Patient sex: F
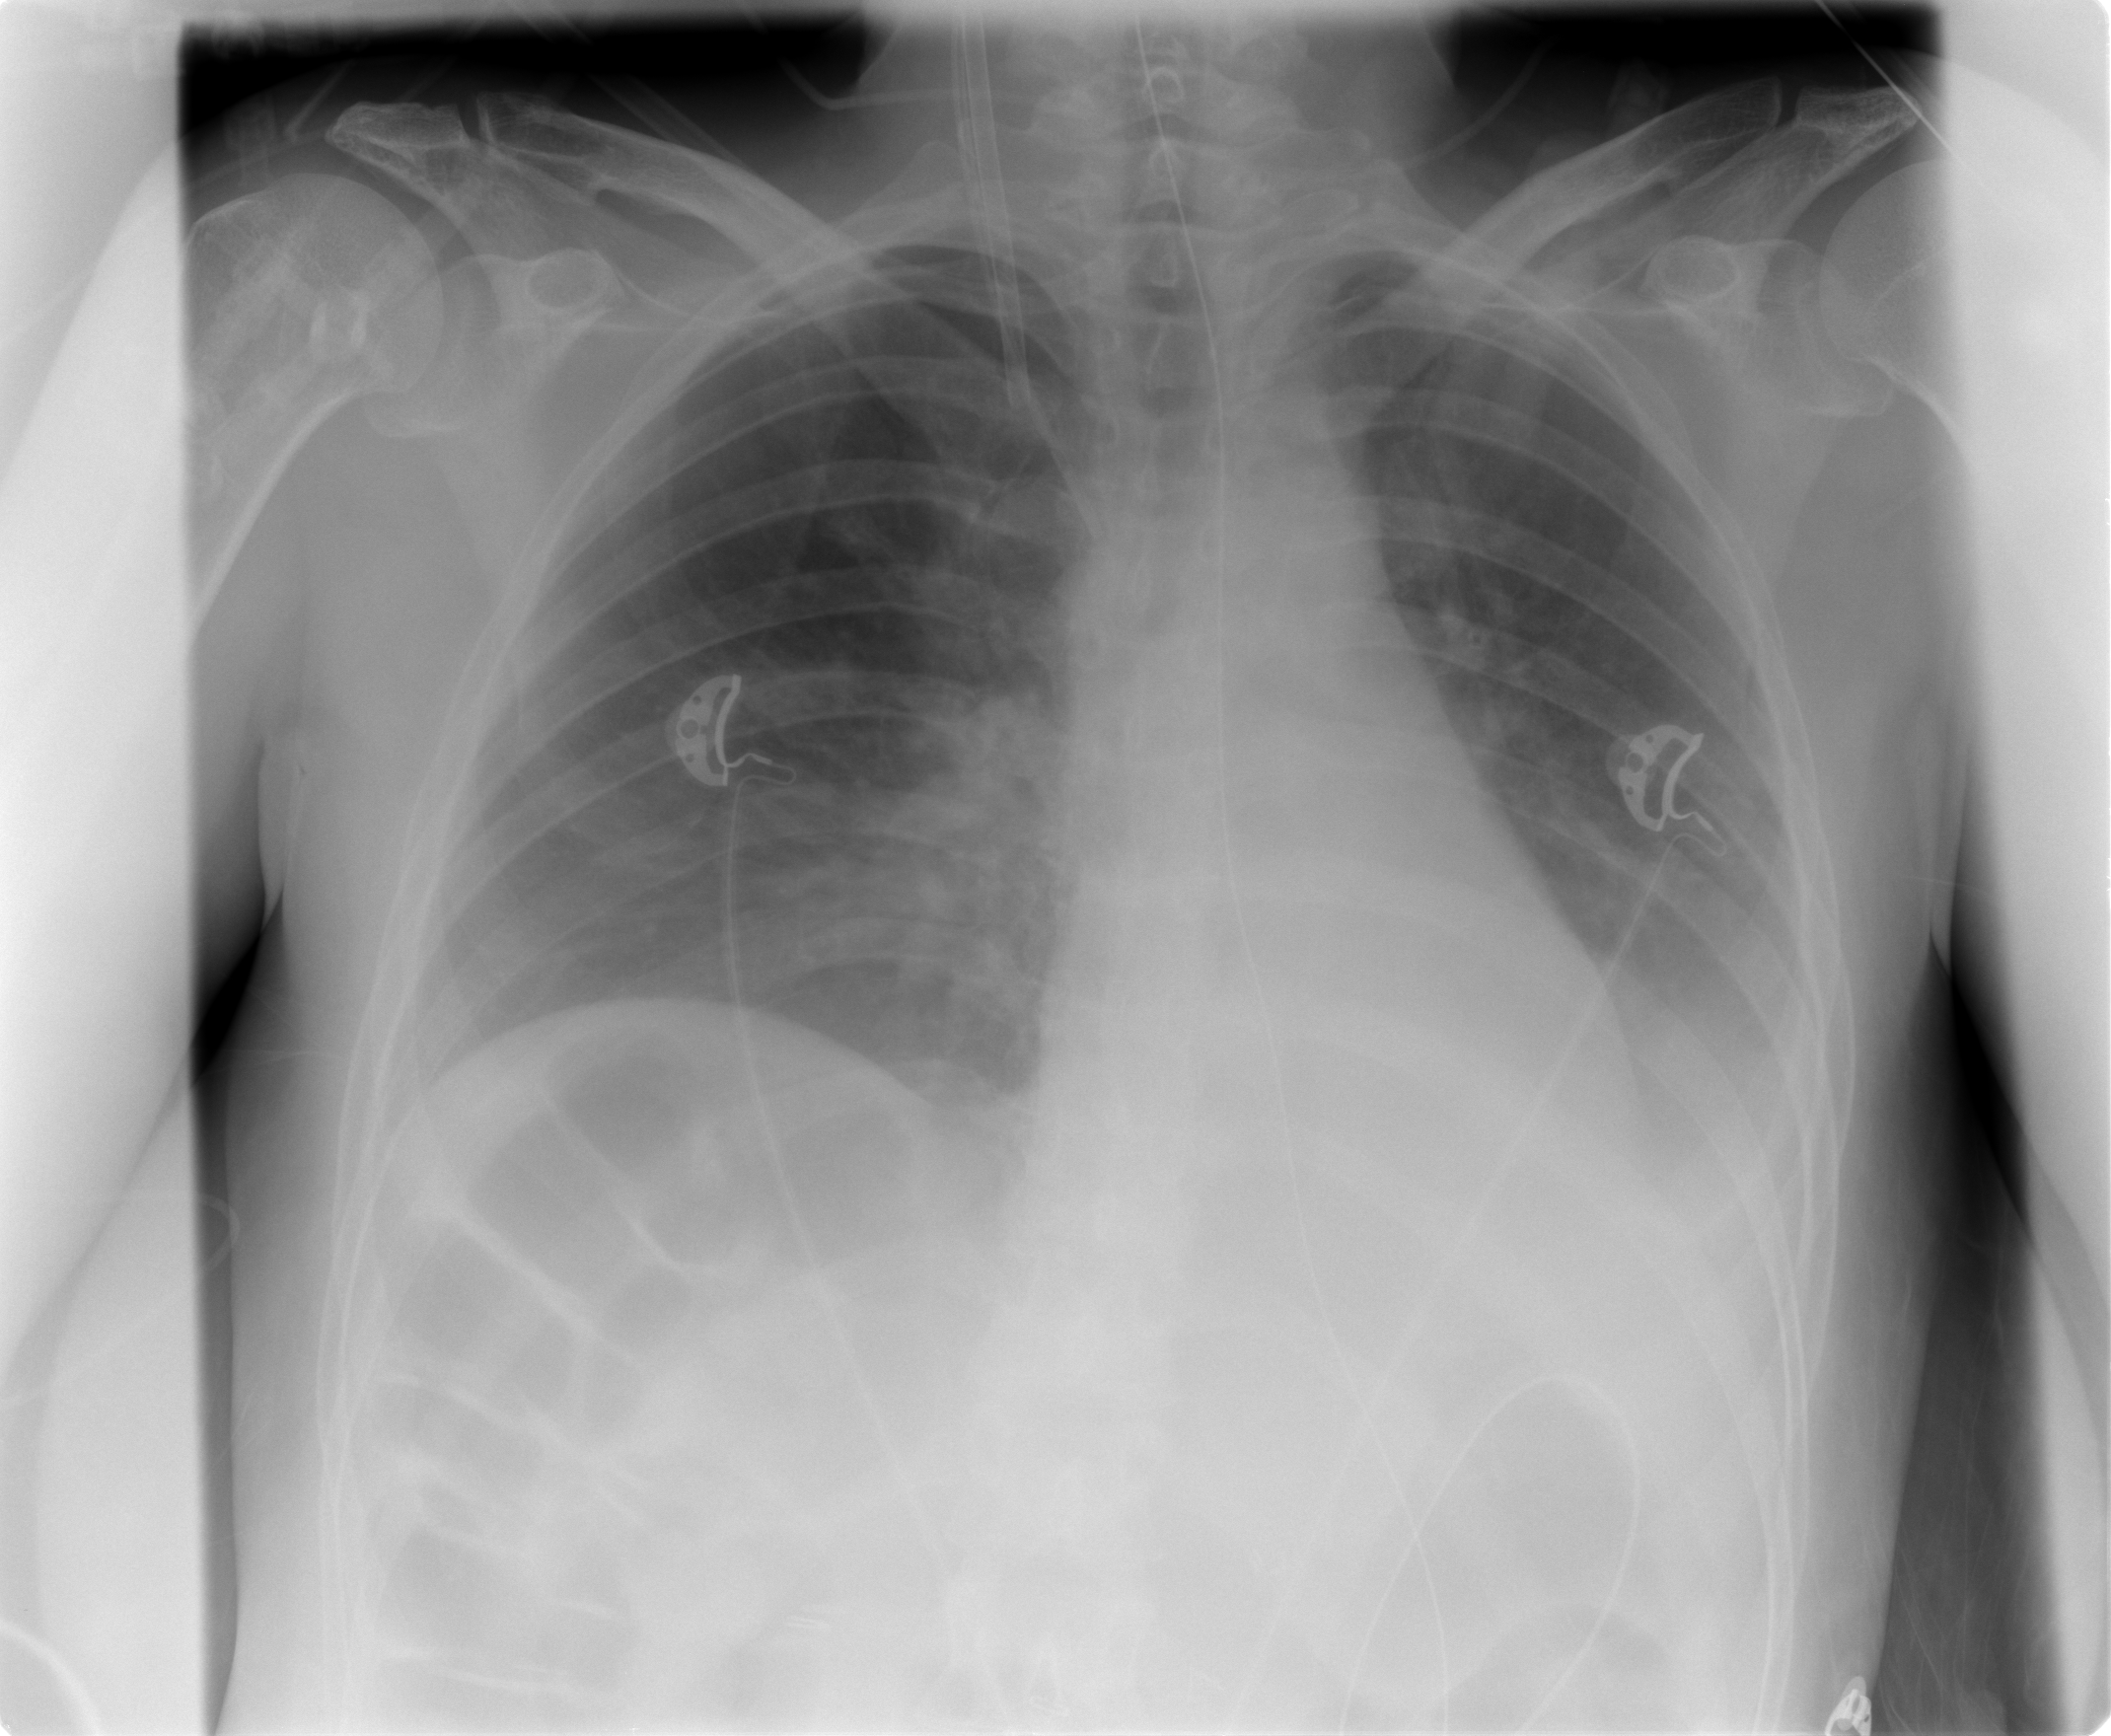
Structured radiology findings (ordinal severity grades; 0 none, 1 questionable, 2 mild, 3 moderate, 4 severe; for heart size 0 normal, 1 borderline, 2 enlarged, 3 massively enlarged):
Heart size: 0
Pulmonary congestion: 0
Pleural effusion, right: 0
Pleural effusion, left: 2
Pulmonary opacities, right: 0
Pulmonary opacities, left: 0
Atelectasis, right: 0
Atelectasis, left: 0